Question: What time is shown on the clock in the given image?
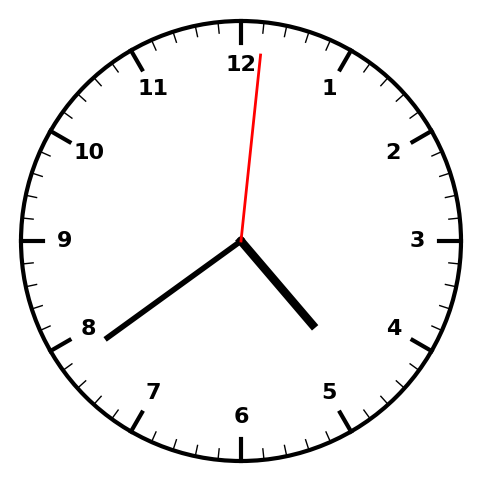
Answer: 04:39:01